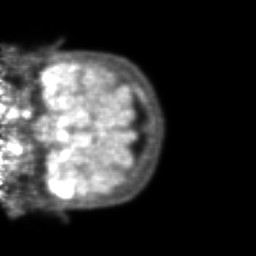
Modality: PET
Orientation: coronal
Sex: female
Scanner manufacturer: ge